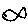
Label: fish